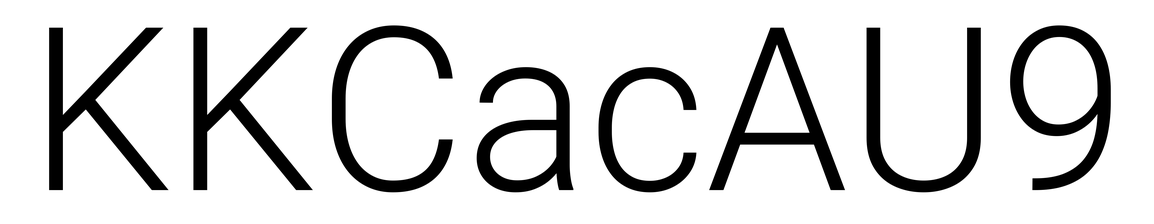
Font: Roboto_Light